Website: bh-photo
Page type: billing-address
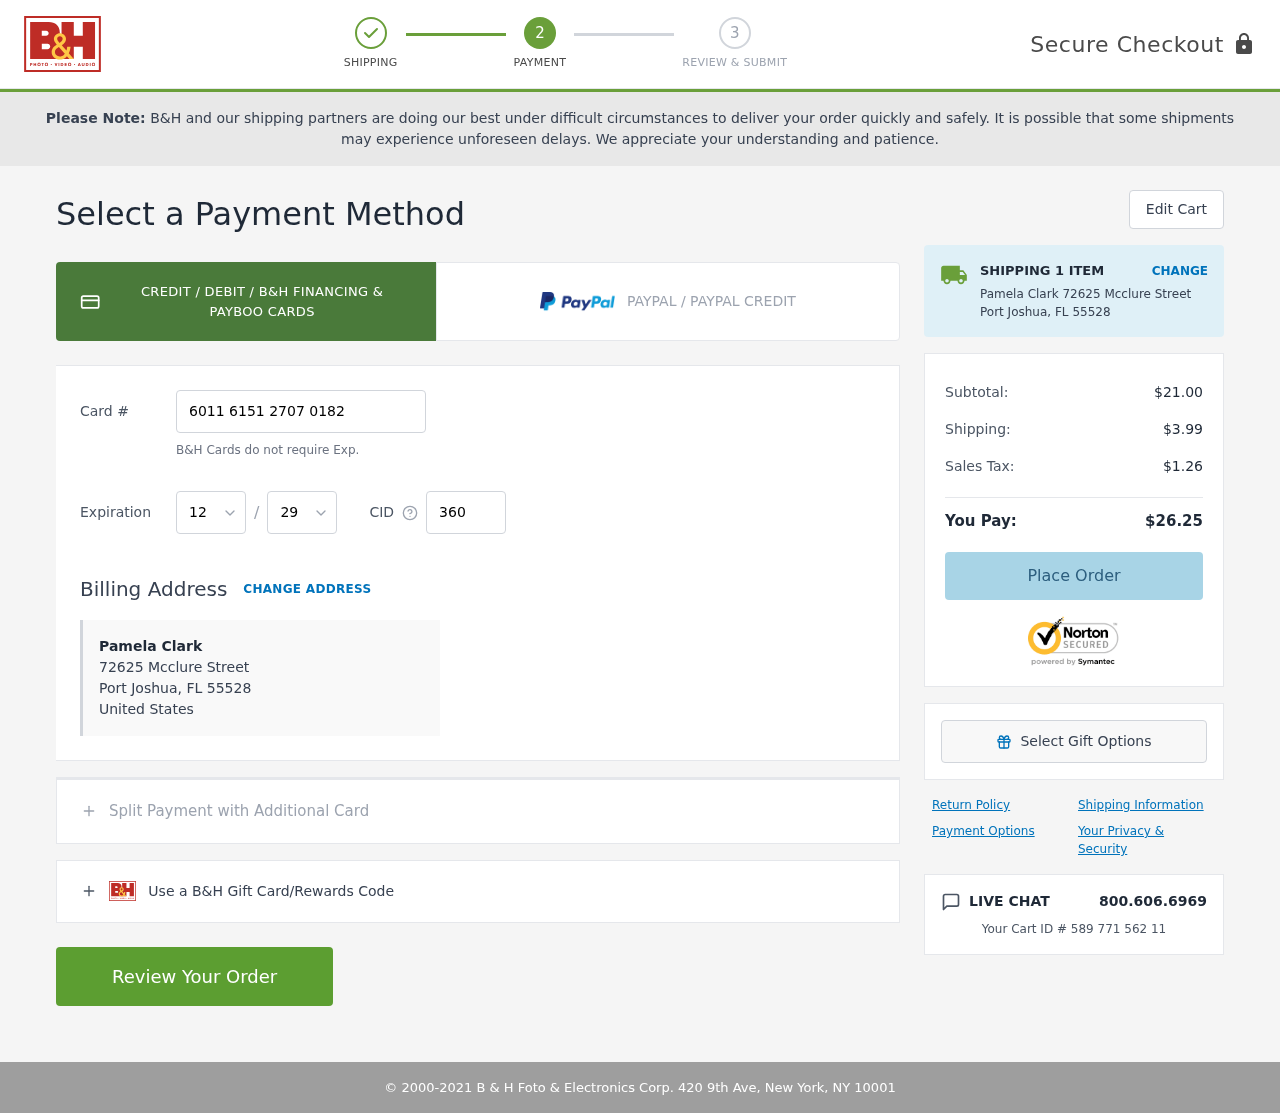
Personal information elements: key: PII_CARD_CVV
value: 360
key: PII_CARD_EXPIRY_MONTH
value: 12
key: PII_CARD_EXPIRY_YEAR
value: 29
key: PII_CARD_NUMBER
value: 6011 6151 2707 0182
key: PII_CITY
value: Port Joshua
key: PII_COUNTRY
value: United States
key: PII_FULLNAME
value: Pamela Clark
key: PII_POSTCODE
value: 55528
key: PII_STATE_ABBR
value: FL
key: PII_STREET
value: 72625 Mcclure Street
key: PII_FULLNAME2
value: Pamela Clark
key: PII_STREET2
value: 72625 Mcclure Street
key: PII_CITY_STATE_ZIP2
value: Port Joshua, FL
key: PII_POSTCODE2
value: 55528
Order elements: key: ORDER_NUM_ITEMS
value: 1
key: ORDER_SUBTOTAL
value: $21.00
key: ORDER_SHIPPING_COST
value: $3.99
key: ORDER_TAX
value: $1.26
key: ORDER_TOTAL
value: $26.25
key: ORDER_ID
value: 589 771 562 11